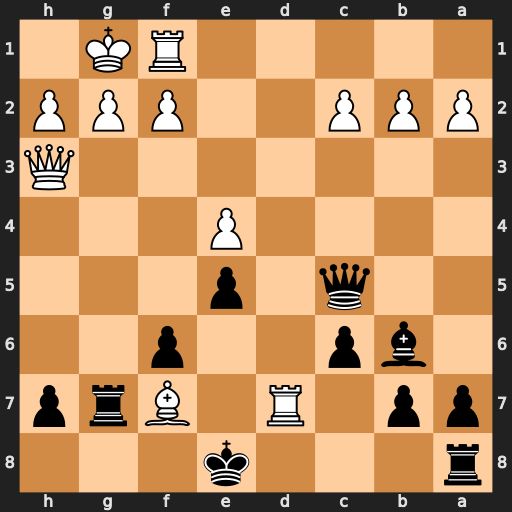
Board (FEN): r3k3/pp1R1Brp/1bp2p2/2q1p3/4P3/7Q/PPP2PPP/5RK1
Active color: b
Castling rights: q
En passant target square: -
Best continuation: Rxf7 Rxf7 Kxf7